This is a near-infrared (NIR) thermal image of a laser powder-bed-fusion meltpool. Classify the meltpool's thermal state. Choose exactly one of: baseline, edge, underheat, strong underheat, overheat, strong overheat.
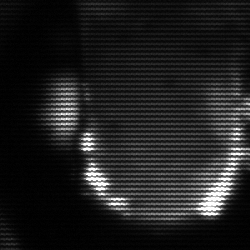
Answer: baseline